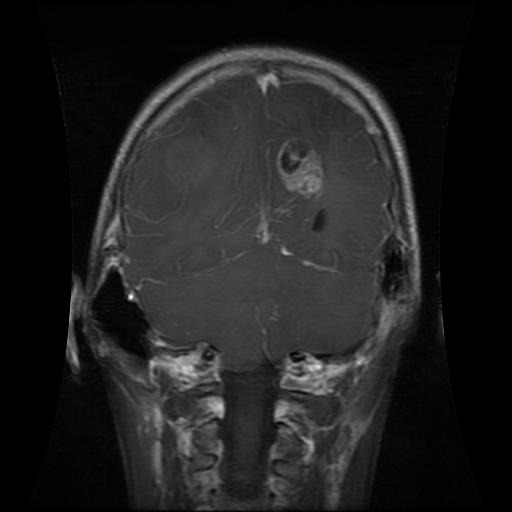
Label: glioma